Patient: sex M, age 52
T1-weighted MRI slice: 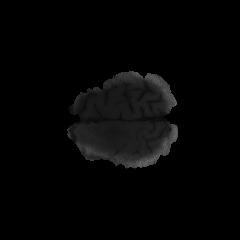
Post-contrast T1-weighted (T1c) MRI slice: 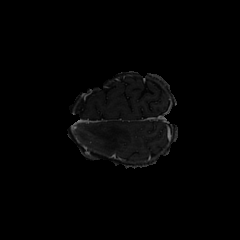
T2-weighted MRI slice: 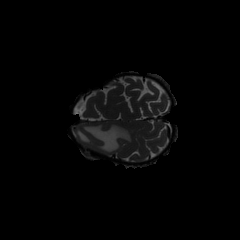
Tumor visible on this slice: yes
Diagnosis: Glioblastoma, IDH-wildtype
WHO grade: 4